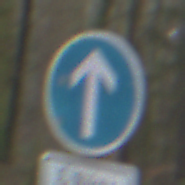
Verkehrszeichen: VorgeschriebeneFahrtrichtungGeradeaus
Zusatzzeichen unten: BesondereFahrzeugeUndTransportgueter13
Umgebung: Outdoor, Nature
Tageszeit: Midday
Wetter: Overcast
Licht: Natural
Jahreszeit: NotSpecified
Kontrast: LowContrast